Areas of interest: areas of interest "Emergency Center"
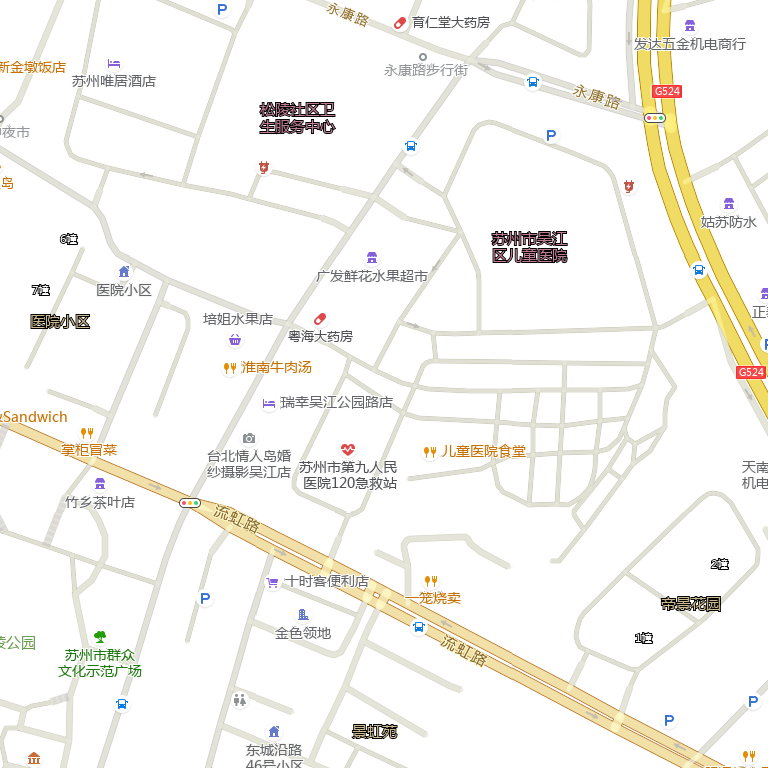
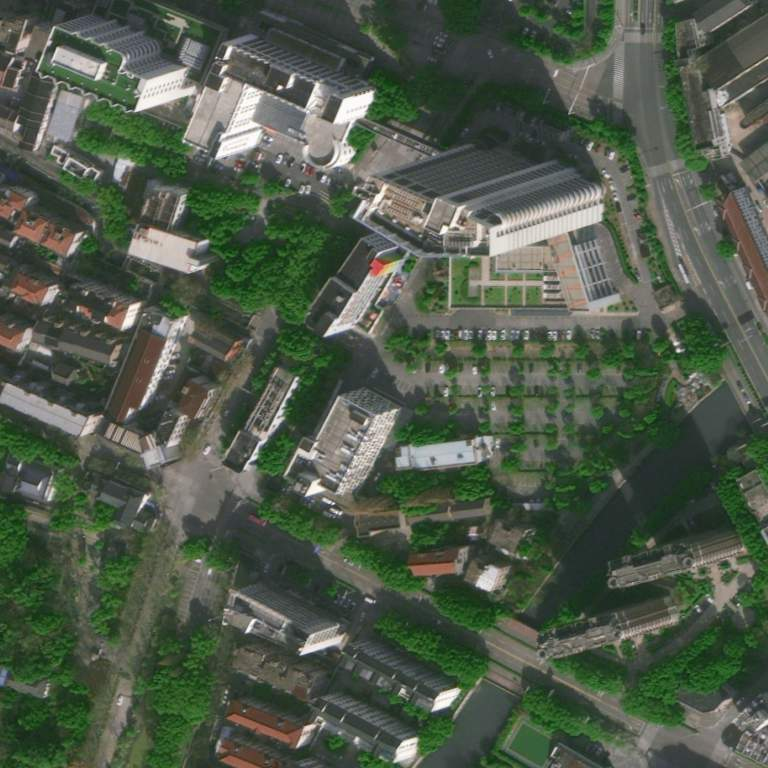